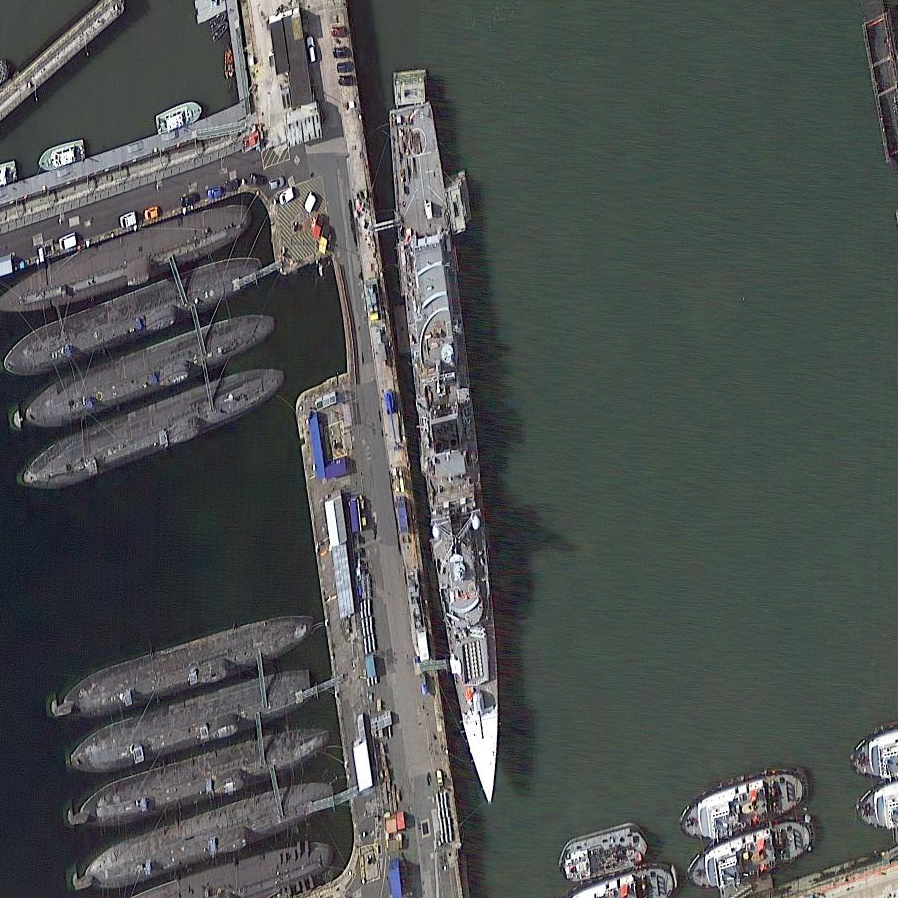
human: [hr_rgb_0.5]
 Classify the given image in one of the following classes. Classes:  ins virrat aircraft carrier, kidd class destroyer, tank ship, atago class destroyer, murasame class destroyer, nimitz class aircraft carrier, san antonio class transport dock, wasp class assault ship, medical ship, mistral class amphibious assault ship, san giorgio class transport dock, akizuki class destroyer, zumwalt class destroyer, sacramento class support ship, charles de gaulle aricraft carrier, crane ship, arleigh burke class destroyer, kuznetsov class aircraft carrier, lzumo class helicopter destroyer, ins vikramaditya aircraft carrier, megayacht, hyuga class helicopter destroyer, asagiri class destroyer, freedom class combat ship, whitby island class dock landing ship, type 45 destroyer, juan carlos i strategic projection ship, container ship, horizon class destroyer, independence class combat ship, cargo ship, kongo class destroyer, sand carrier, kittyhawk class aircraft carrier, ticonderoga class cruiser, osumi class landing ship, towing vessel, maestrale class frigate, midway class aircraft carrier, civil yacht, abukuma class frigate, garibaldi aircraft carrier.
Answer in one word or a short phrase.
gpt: Type 45 destroyer